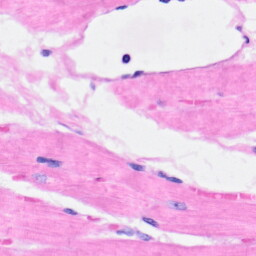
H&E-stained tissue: Heart